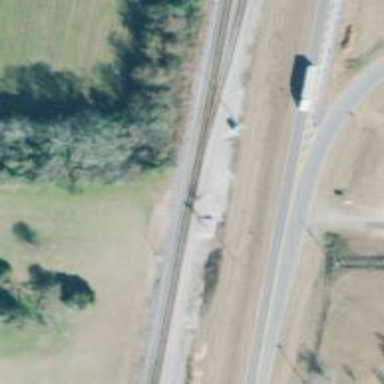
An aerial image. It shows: Railway track.